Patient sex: M
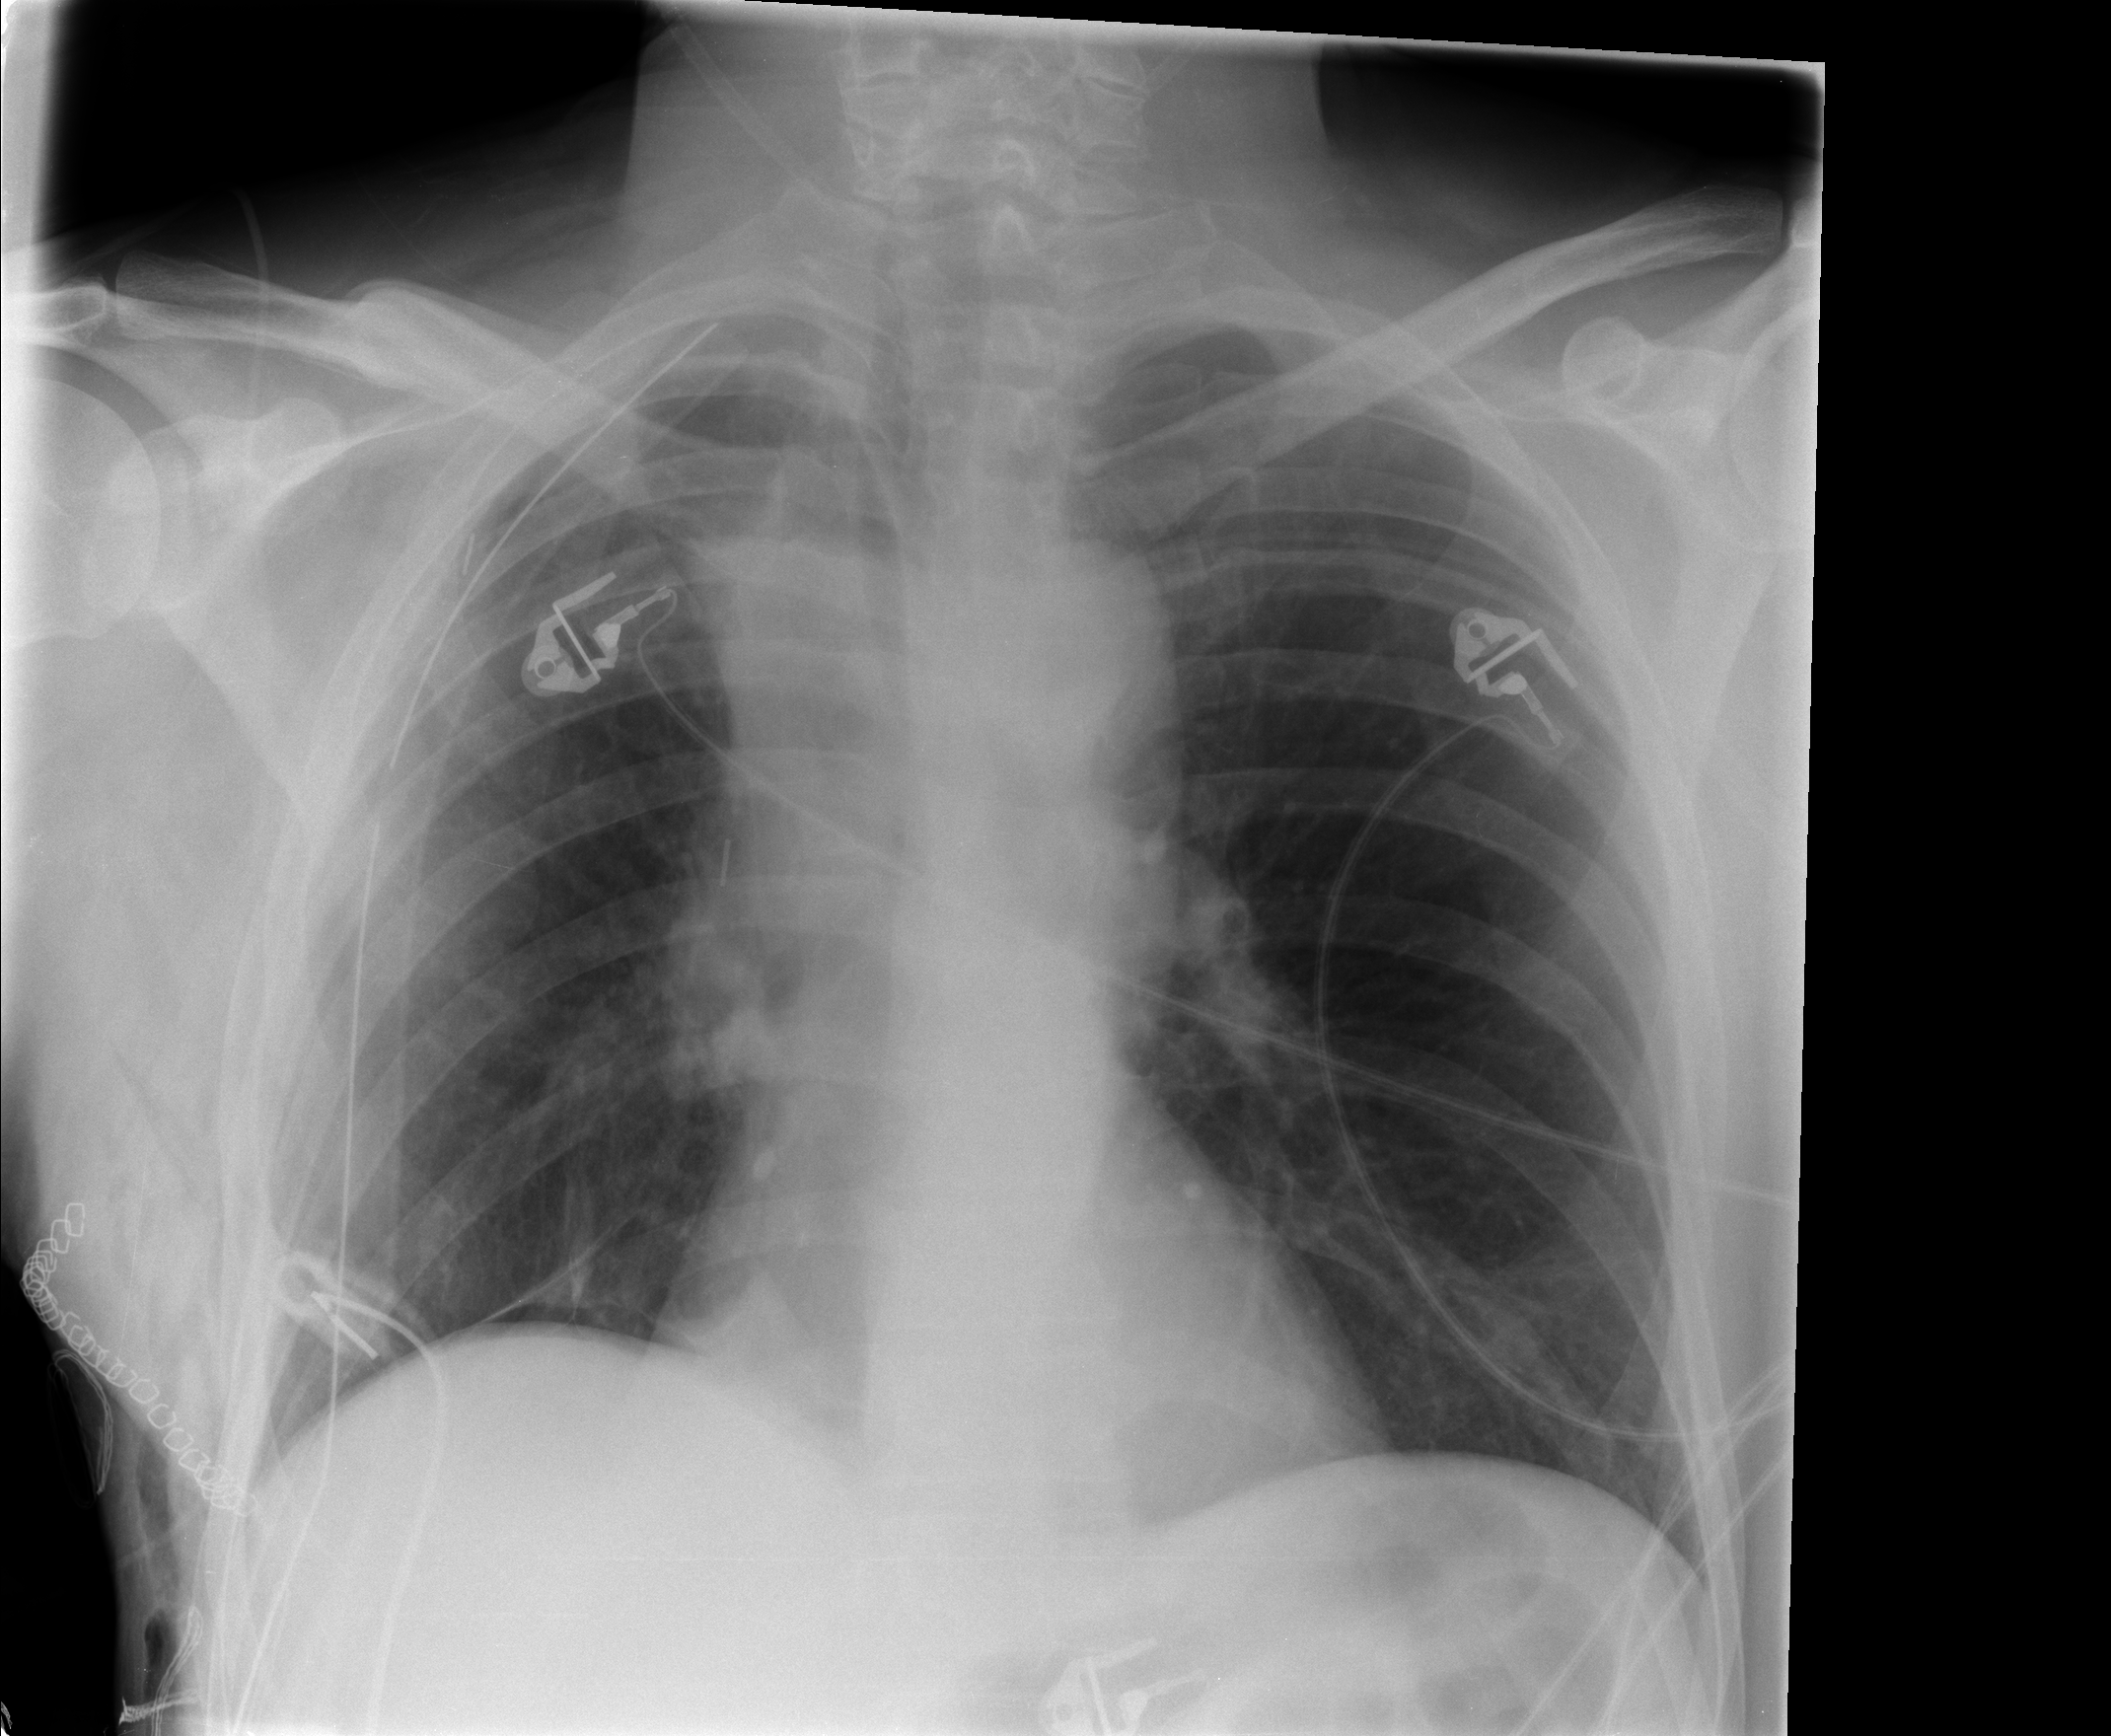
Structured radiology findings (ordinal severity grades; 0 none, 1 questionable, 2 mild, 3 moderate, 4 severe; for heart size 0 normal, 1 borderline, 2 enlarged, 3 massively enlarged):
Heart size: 0
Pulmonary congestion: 0
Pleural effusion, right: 0
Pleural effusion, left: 0
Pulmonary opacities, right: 0
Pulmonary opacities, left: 0
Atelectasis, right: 2
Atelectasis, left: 0